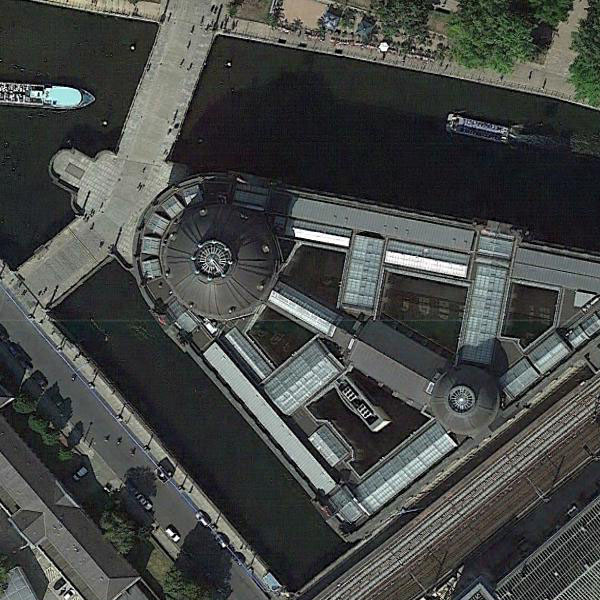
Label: Church